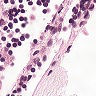
Metastatic tissue present: no